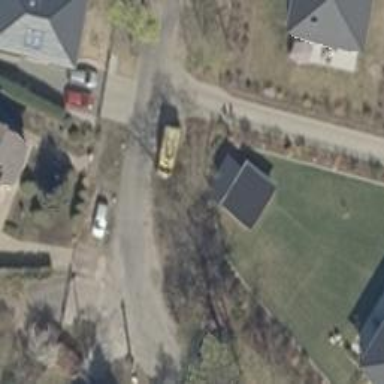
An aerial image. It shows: Smooth asphalt road in residential area.